Current action and preconditions to check: path_clear

Your task: For each precondition in the list above, predict whether it will hold at this action.

Consider the current scene as observed from the mobile robot's camera, and analyze the predicted future states of all dynamic agents (e.g., people, animals, vehicles, or any moving entities) within the NEXT SECOND.

IMPORTANT: Only answer "very likely" if you are absolutely certain—based on strong, clear evidence—that a dynamic agent will violate the precondition in the predicted future state. Do NOT answer "very likely" for unlikely, ambiguous, or low-probability risks.

Ask yourself for each precondition: Is there a high probability, with clear and convincing evidence, that the predicted future states of any dynamic agent will interfere with the predicted future state of the currently executing action within the NEXT SECOND, causing that precondition to fail?

Assess the risk level based on these predictions. Use "likely" or "very likely" if motions create a clear risk of interference.

Use "neutral" or "improbable" if agents are nearby but their predicted paths are clearly diverging or non-conflicting.

Failure Risk Categories: "very improbable", "improbable", "neutral", "likely", "very likely"

Answer Format: Output ONLY the probability_of_failure value from these categories: "very improbable", "improbable", "neutral", "likely", "very likely"

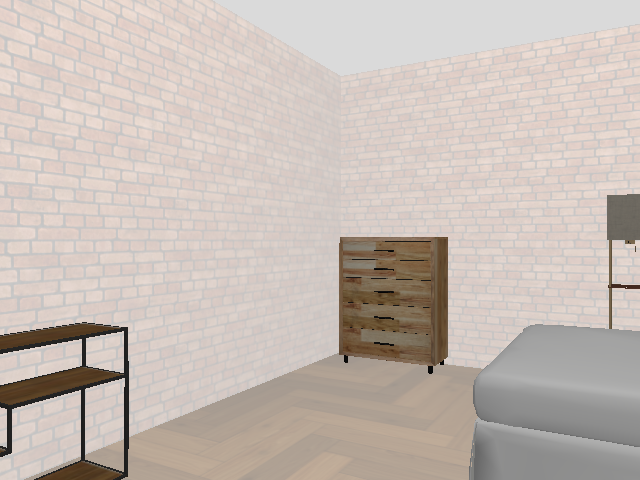

Answer: very improbable